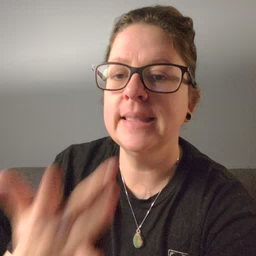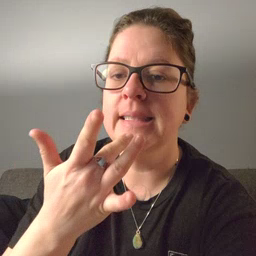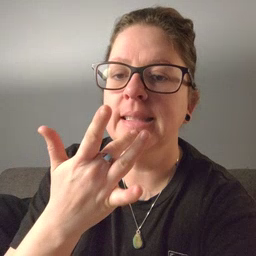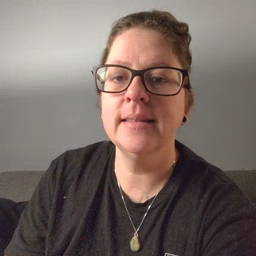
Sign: taste